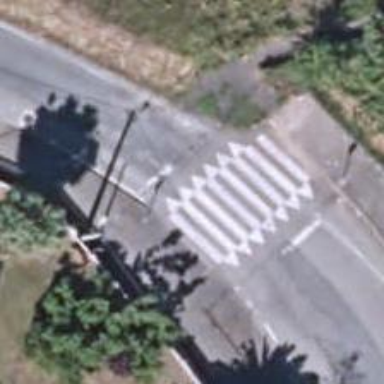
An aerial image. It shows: Asphalt road with uncontrolled crossing featuring traffic calming table.